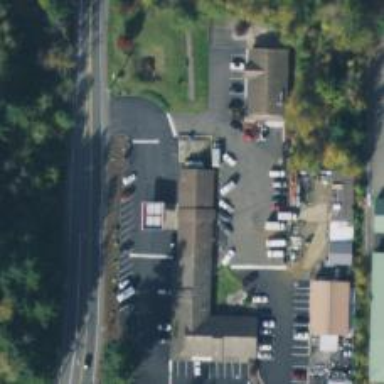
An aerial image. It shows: Convenience shop.